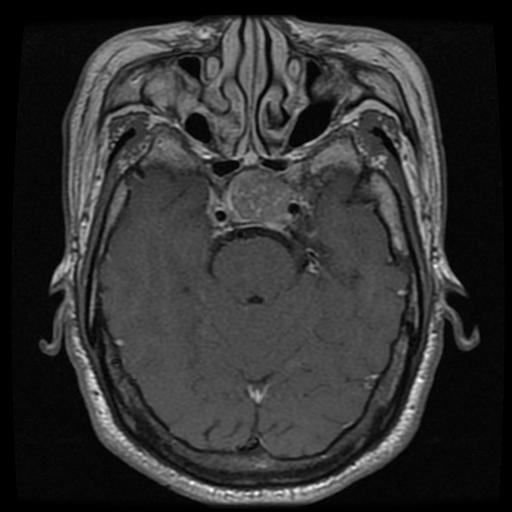
Label: pituitary